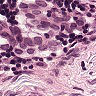
Metastatic tissue present: yes